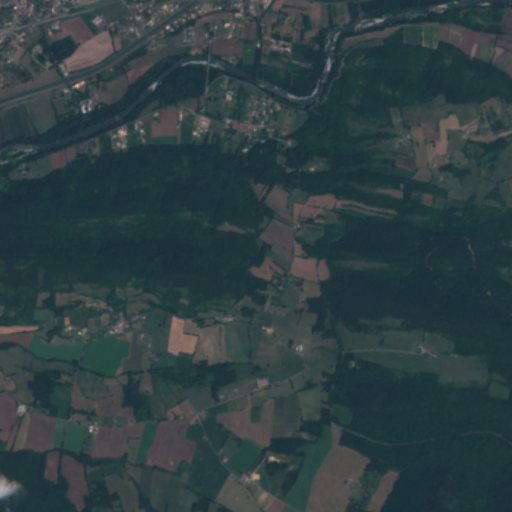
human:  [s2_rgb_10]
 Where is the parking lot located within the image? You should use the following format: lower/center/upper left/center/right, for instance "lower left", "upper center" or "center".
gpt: The parking lot is located in the upper left of the image.
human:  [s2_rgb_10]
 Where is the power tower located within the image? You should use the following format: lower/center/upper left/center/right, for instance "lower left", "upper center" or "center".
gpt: The power tower is located in the upper left of the image.
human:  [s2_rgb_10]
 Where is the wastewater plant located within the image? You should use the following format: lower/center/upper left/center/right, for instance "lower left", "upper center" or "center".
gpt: The wastewater plant is located in the upper left of the image.
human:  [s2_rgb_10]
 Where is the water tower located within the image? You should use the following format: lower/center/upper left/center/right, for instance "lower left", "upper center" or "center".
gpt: The water tower is located in the upper left of the image.
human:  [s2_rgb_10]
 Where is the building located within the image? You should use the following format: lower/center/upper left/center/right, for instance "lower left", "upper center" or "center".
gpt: There is no building in the image.